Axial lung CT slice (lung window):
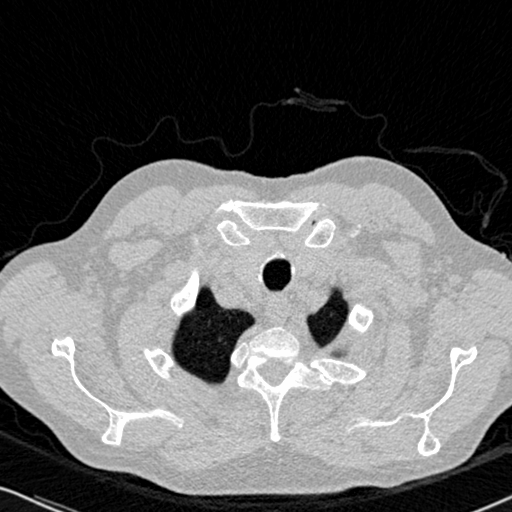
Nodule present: no